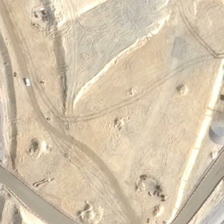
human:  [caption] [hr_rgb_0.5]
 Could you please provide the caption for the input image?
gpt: a gray river is near a piece of yellow bareland .

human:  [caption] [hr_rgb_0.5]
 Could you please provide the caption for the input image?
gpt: many dark green trees beside the large bareland .

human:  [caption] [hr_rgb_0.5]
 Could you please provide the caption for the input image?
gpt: the bareland is on the side of the land .

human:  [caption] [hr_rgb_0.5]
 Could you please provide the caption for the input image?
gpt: a gray river is near a piece of yellow bareland .

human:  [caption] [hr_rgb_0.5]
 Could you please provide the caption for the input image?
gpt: the bareland is on the side of the land .